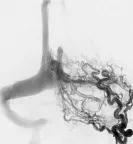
Cerebral angiography with a selective left external carotid artery (ECA) catheterization evidencing an AVF between branches of the external carotid artery and the superficial venous system. Venous congestion and reflux are evident in the Labbe vein and up until the posterior third of the superior sagittal sinus. (C, D) A very enlarged occipital artery with multiple branches in fistulous communication with the transverse and sigmoid sinus.
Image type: radiology (ct)